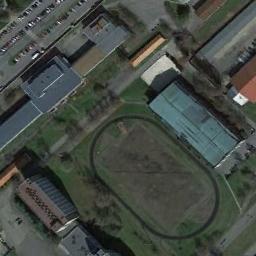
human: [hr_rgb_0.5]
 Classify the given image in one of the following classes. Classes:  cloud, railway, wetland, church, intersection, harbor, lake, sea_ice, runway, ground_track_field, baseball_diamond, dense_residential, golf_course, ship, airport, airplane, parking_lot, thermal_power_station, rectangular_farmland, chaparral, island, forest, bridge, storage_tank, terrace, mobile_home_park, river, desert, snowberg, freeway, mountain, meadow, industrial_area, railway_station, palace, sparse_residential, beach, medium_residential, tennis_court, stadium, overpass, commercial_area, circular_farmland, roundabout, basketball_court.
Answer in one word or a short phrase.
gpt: ground_track_field